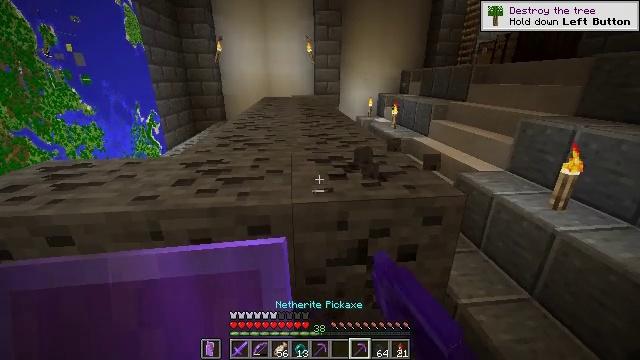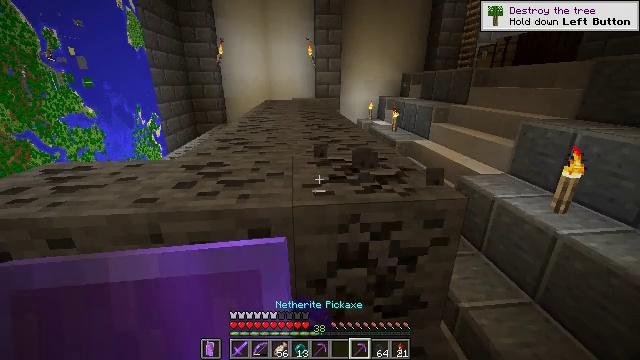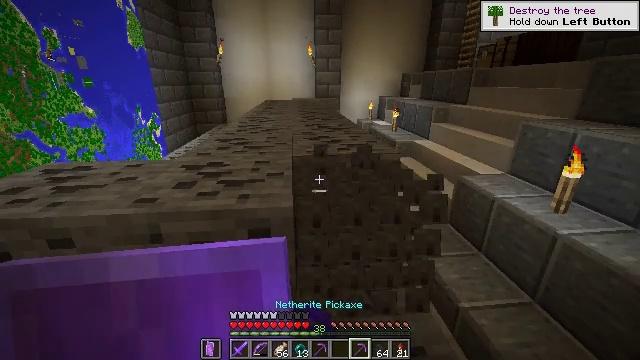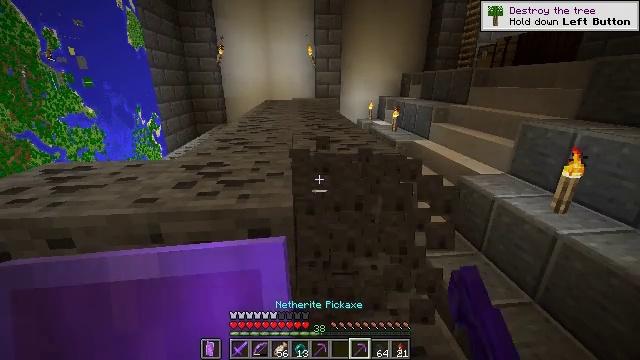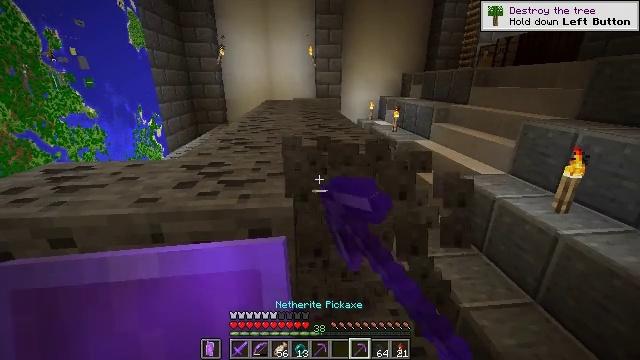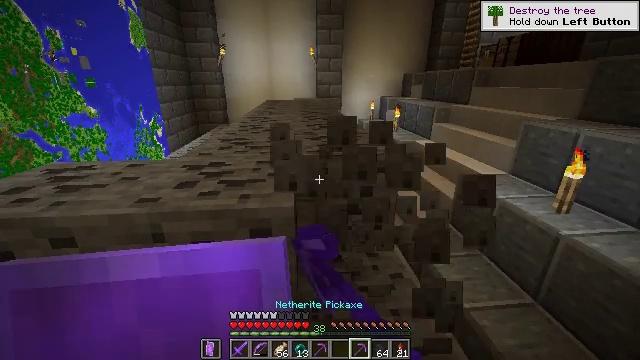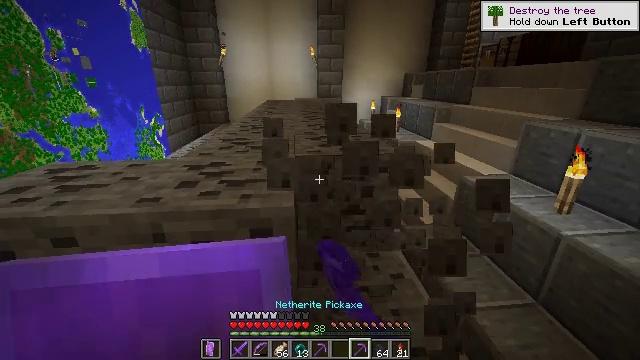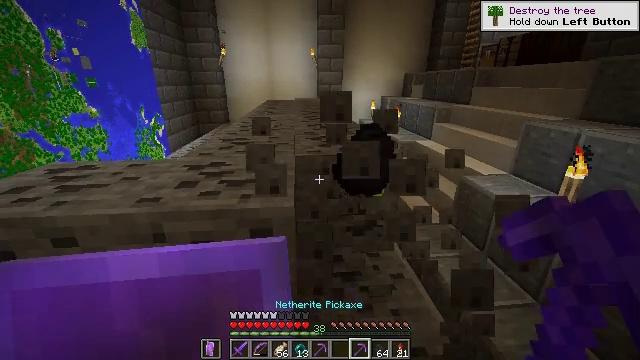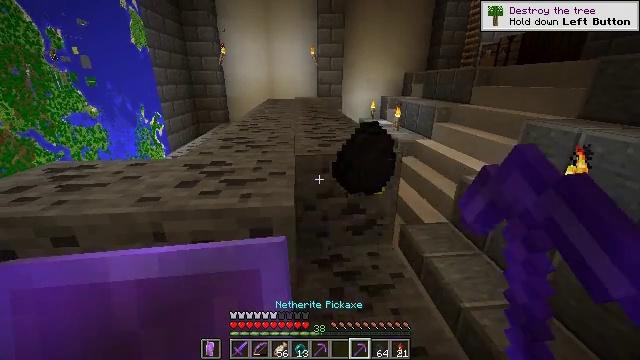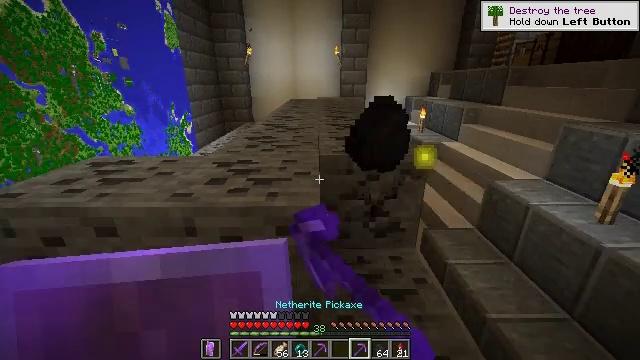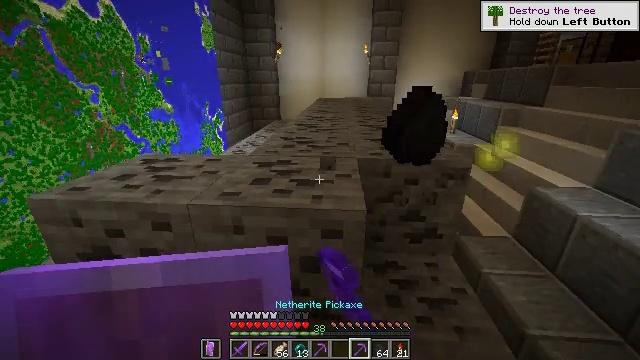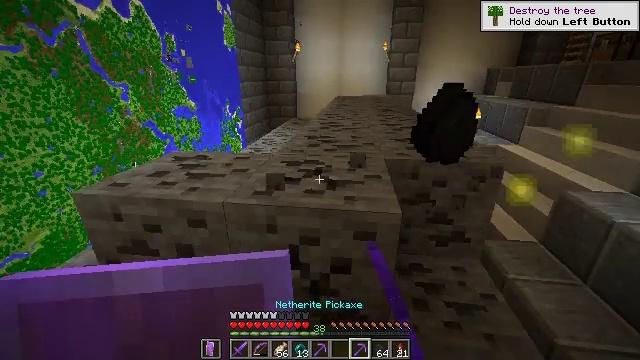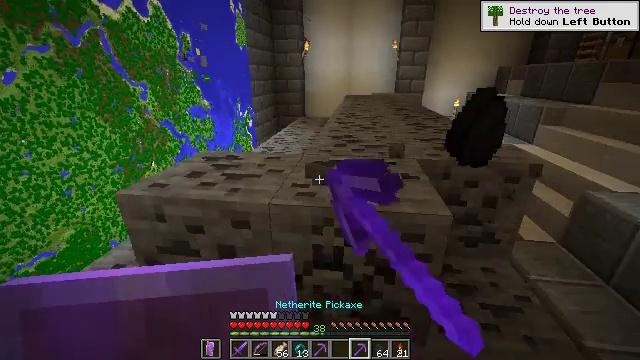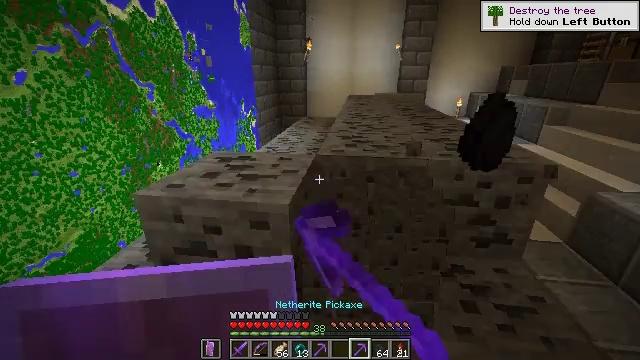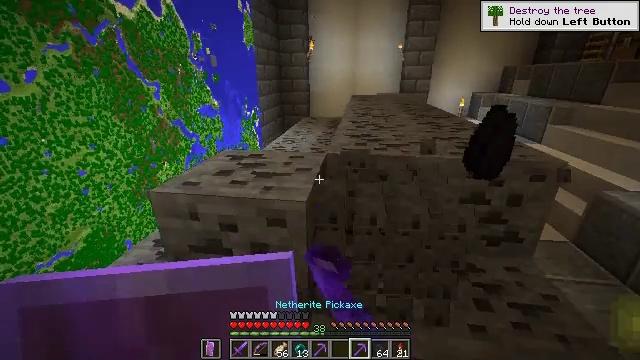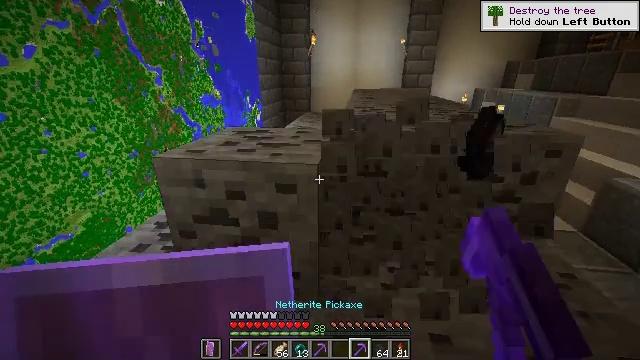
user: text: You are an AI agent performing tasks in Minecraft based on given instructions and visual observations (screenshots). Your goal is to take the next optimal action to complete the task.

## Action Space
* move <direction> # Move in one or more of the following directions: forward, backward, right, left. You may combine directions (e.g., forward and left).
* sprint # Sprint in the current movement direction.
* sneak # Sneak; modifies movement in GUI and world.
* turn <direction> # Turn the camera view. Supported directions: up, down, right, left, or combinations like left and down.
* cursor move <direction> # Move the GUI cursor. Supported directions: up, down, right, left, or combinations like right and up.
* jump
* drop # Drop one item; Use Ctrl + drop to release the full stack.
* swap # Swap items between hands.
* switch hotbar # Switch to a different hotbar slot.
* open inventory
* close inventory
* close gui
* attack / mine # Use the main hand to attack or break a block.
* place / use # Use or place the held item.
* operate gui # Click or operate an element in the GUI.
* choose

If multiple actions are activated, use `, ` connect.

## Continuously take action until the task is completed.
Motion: motion action
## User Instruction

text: Find and mine the coal ore.
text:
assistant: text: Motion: attack / mine
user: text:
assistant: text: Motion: attack / mine
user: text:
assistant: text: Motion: attack / mine
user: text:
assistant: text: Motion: attack / mine
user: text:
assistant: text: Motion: attack / mine
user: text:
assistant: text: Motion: attack / mine
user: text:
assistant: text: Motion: attack / mine
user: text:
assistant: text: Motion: attack / mine
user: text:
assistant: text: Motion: move left, turn left, attack / mine
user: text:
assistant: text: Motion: move left, turn left, attack / mine
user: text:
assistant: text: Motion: move left, turn left, attack / mine
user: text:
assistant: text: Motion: move left, attack / mine
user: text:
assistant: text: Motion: attack / mine
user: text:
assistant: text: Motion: attack / mine
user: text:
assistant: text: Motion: attack / mine
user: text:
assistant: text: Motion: attack / mine
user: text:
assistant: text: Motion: attack / mine
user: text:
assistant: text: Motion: attack / mine
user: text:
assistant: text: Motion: attack / mine
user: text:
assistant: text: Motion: attack / mine
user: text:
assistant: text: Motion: attack / mine
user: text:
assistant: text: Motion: attack / mine
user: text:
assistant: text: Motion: attack / mine
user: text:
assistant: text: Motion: attack / mine
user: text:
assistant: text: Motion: turn up, attack / mine
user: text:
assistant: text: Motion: turn up, attack / mine
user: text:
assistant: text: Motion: turn up, attack / mine
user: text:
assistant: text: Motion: attack / mine
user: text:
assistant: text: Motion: attack / mine
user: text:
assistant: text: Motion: attack / mine